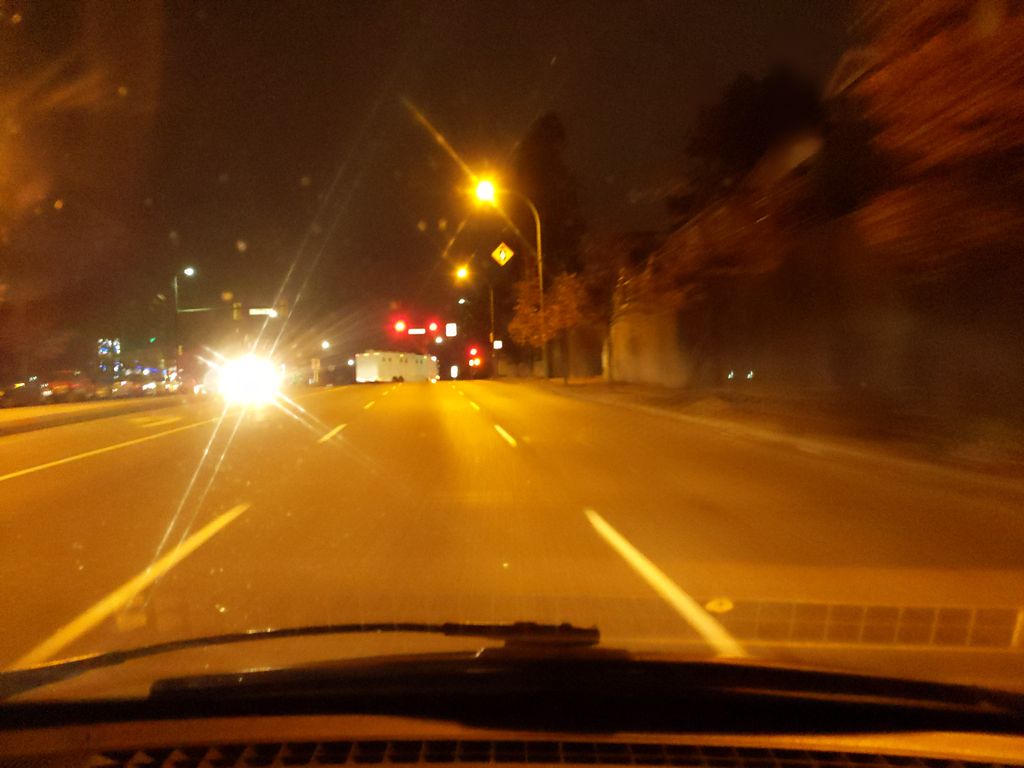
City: vancouver